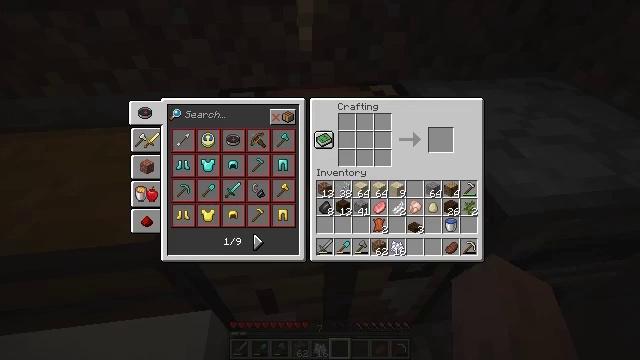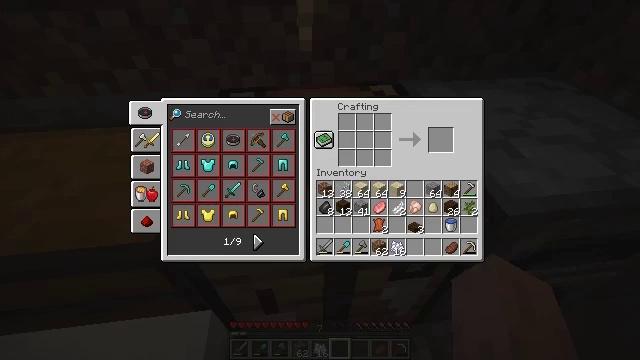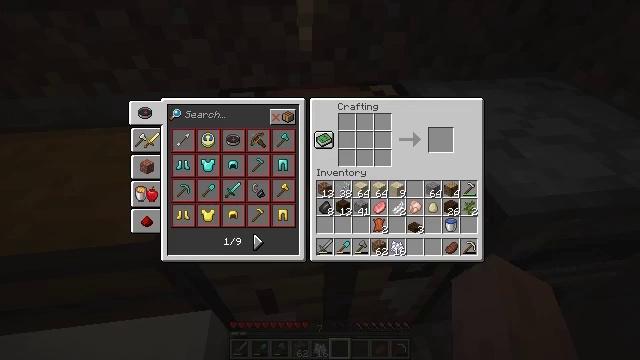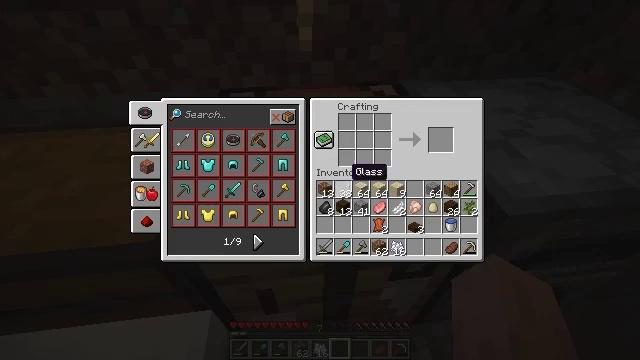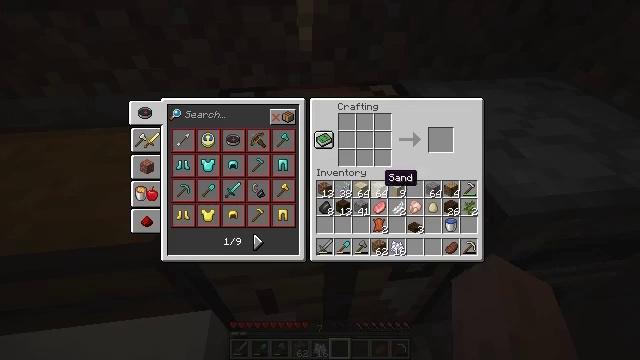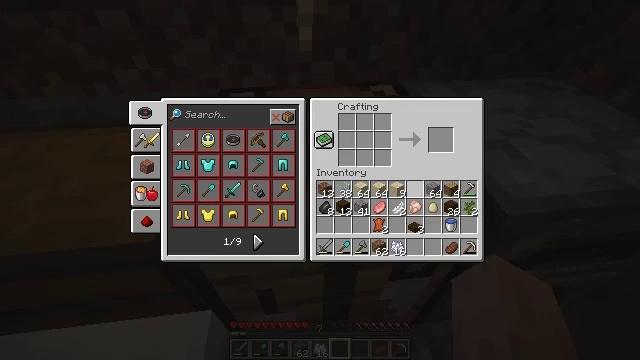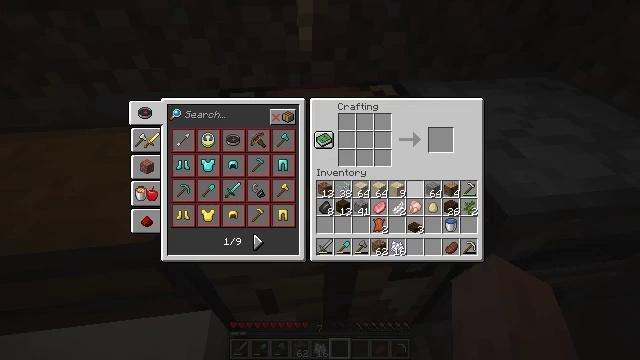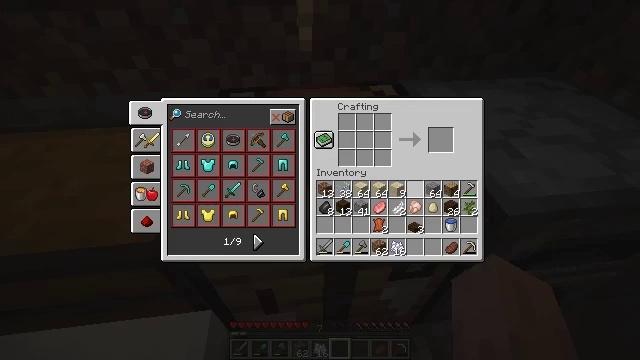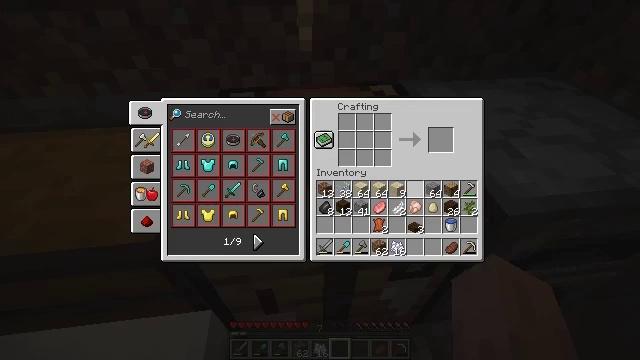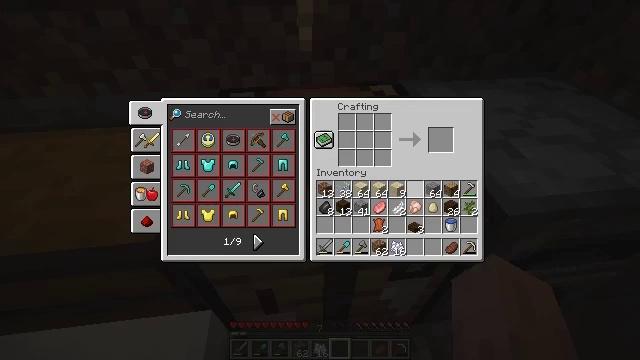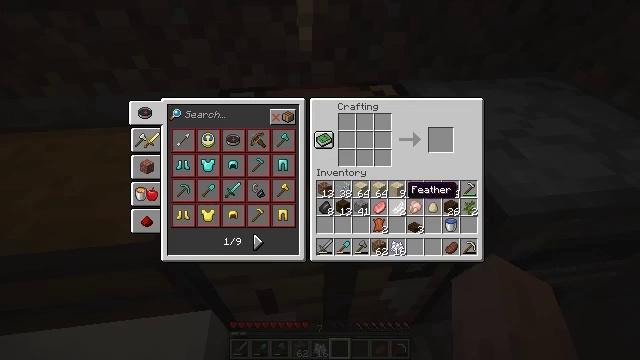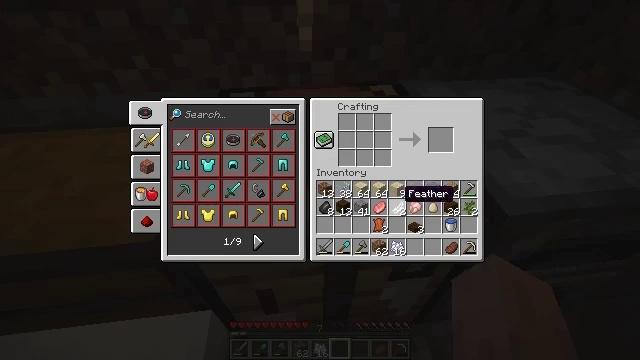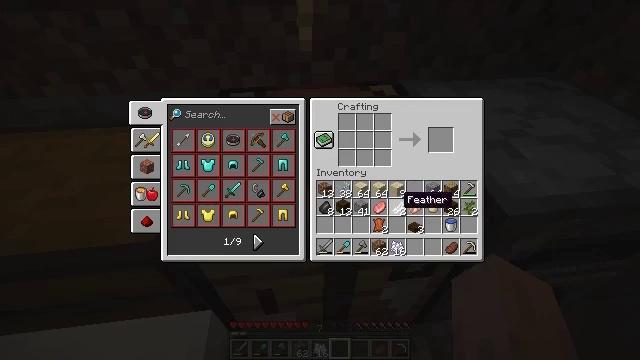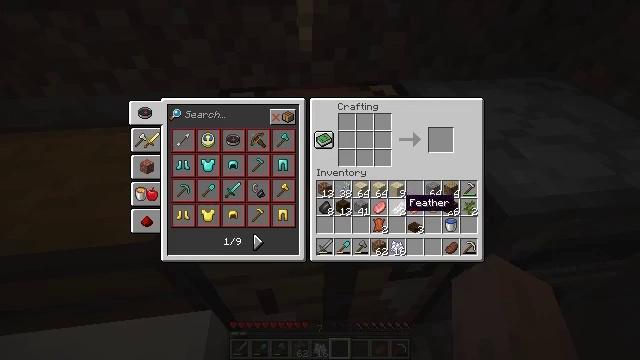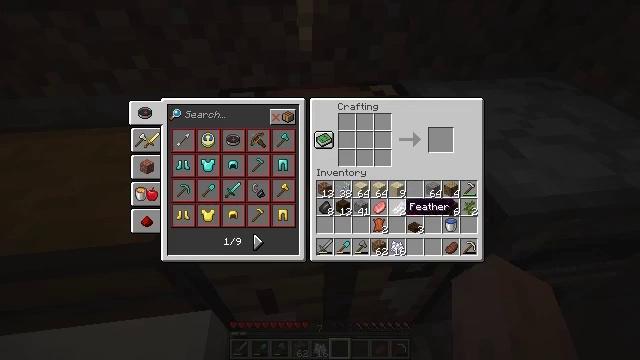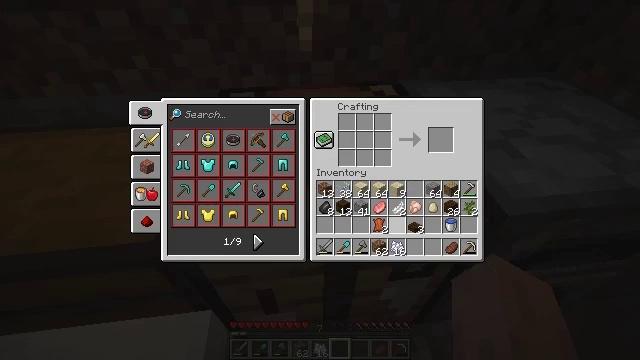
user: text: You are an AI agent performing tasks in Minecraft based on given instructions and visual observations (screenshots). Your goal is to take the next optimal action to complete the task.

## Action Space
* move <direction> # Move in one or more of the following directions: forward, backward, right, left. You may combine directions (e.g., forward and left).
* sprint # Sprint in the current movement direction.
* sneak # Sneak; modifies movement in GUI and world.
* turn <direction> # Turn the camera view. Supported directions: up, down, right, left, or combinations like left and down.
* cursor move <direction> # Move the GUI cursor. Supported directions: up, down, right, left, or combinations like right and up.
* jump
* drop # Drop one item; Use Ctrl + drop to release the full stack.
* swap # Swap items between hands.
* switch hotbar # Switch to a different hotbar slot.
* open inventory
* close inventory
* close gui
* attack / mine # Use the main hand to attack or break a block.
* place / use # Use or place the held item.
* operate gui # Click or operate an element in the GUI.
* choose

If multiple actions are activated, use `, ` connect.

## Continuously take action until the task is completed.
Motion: motion action
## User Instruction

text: Craft white dye.
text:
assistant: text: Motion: no_op
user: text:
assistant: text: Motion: no_op
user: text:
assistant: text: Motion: turn right
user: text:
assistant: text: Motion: turn right
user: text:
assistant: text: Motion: turn right
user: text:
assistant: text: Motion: turn right
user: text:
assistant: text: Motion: no_op
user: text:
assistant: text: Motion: no_op
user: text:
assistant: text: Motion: no_op
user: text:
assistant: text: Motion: turn left
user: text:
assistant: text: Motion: no_op
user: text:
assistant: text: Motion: no_op
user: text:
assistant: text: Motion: no_op
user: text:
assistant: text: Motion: no_op
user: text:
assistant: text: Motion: no_op
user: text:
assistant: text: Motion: no_op
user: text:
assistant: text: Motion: no_op
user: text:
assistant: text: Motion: no_op
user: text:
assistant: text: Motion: sneak
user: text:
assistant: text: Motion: sneak
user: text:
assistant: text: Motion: sneak
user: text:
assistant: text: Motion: sneak
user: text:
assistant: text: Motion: sneak
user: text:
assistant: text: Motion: sneak, attack / mine
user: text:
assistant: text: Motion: sneak, attack / mine
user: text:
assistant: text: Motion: sneak
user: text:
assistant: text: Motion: sneak
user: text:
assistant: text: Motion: sneak
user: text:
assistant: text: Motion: sneak
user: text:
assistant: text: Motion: sneak, turn down